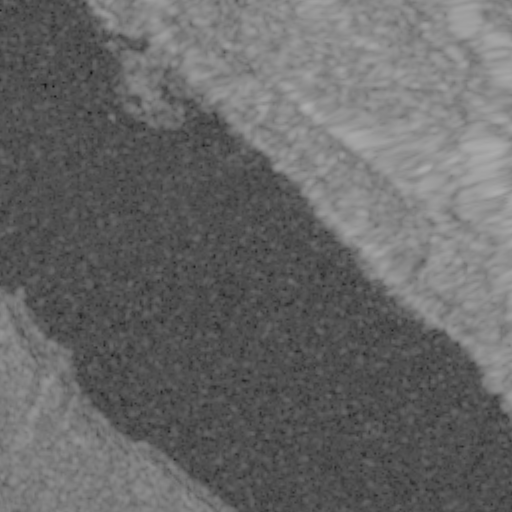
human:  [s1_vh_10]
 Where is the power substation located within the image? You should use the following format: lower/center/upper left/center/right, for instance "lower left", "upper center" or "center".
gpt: The power substation is located in the upper left of the image.
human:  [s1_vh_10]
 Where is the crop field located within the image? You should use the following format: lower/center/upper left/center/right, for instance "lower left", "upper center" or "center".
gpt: There is no crop field in the image.

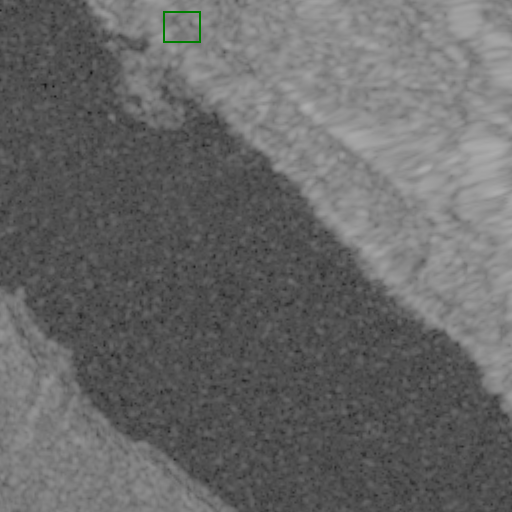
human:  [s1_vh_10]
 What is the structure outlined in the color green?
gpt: The structure outlined in green is a power substation.
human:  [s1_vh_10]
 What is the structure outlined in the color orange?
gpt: There is no orange outline.